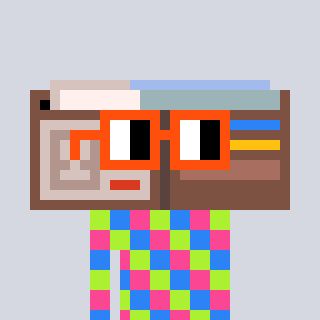
a pixel art character with square orange glasses, a wallet-shaped head and a foggrey-colored body on a cool background